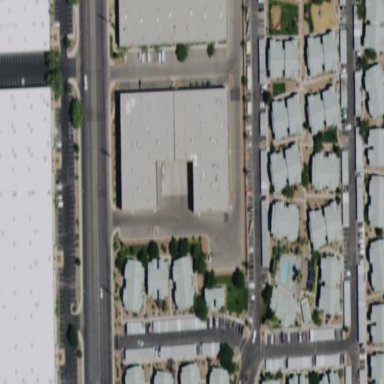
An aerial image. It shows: Warehouse building.